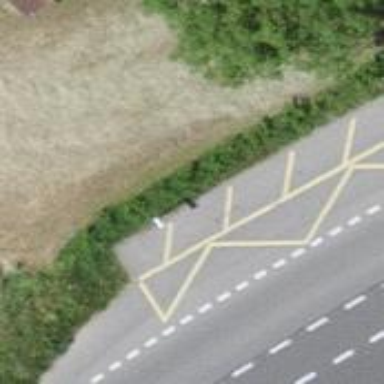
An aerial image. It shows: Bus stop with platform for public transport.